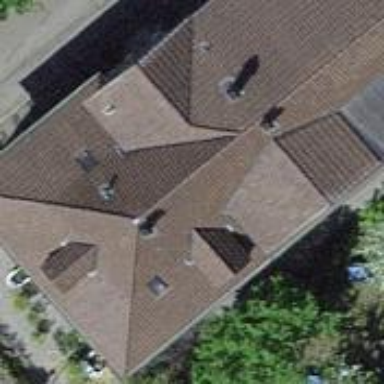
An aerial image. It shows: Hipped roof apartment building.